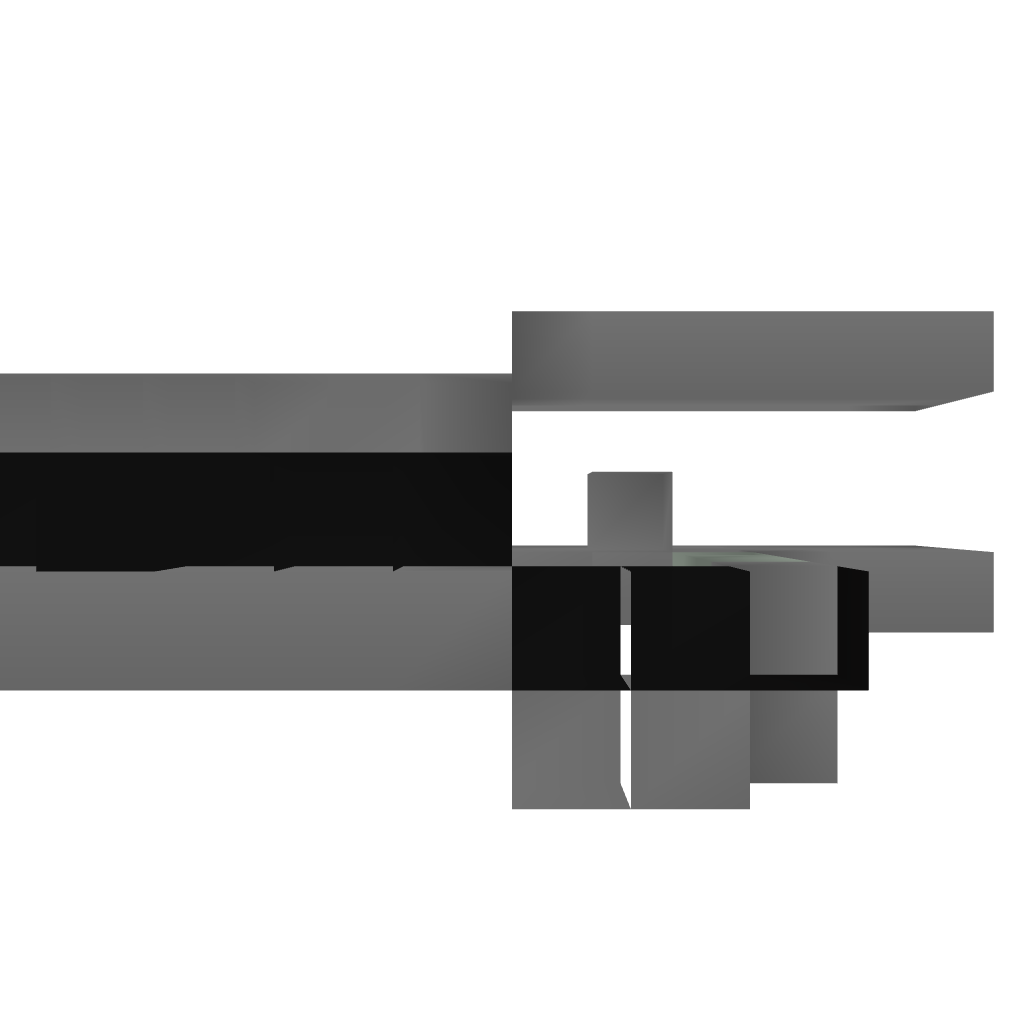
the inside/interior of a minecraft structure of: Simple Cave Trap